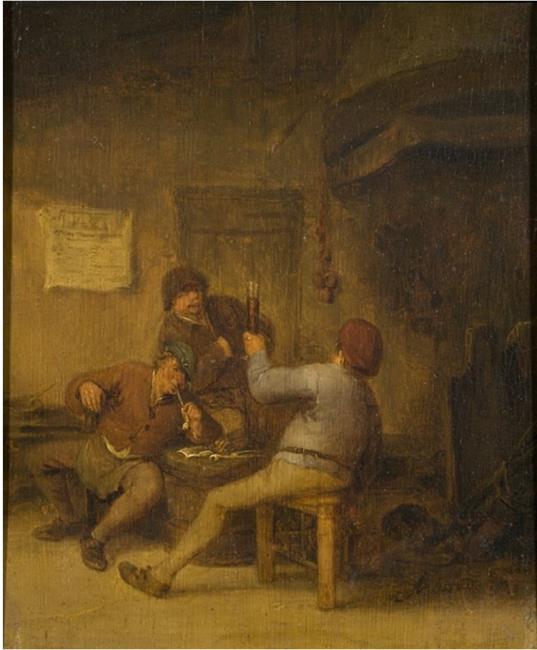
Title: Peasants drinking and smoking
Artist: Adriaen van Ostade
Earliest date: 1643
Latest date: 1643
Genre: painting
Iconography: Tobacco
Keywords: genre, interior view, drinking, smoking (activity), pipe, sitting